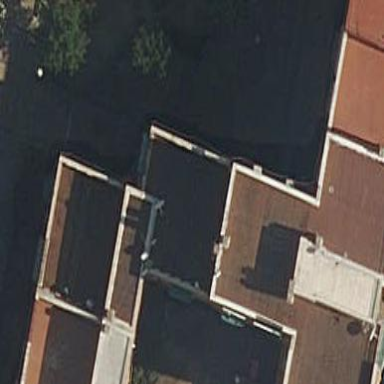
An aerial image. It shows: Image showing building with apartments.